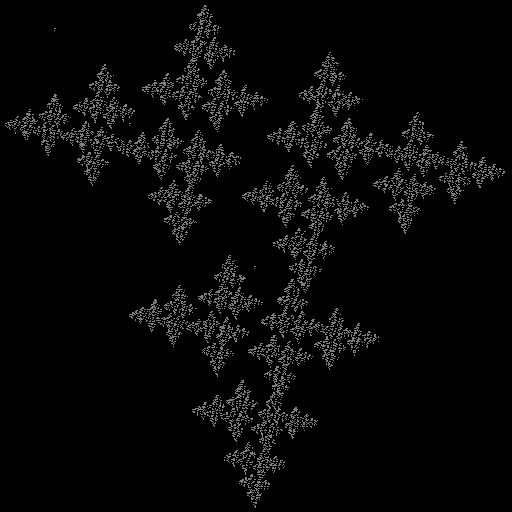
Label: crystal